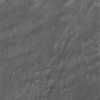
Label: not_dusty